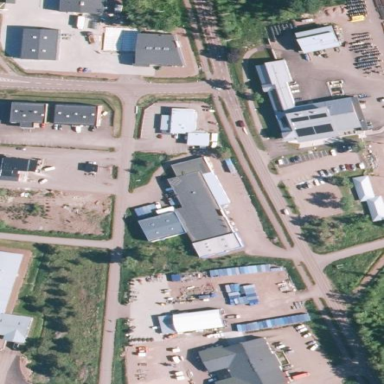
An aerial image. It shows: Building housing furniture shop.